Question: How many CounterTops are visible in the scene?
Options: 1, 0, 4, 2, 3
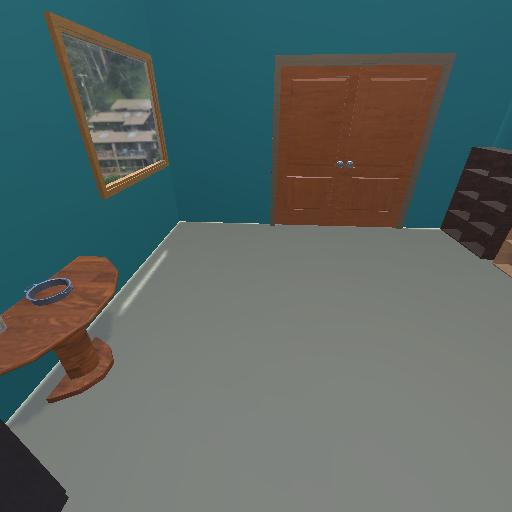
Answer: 1